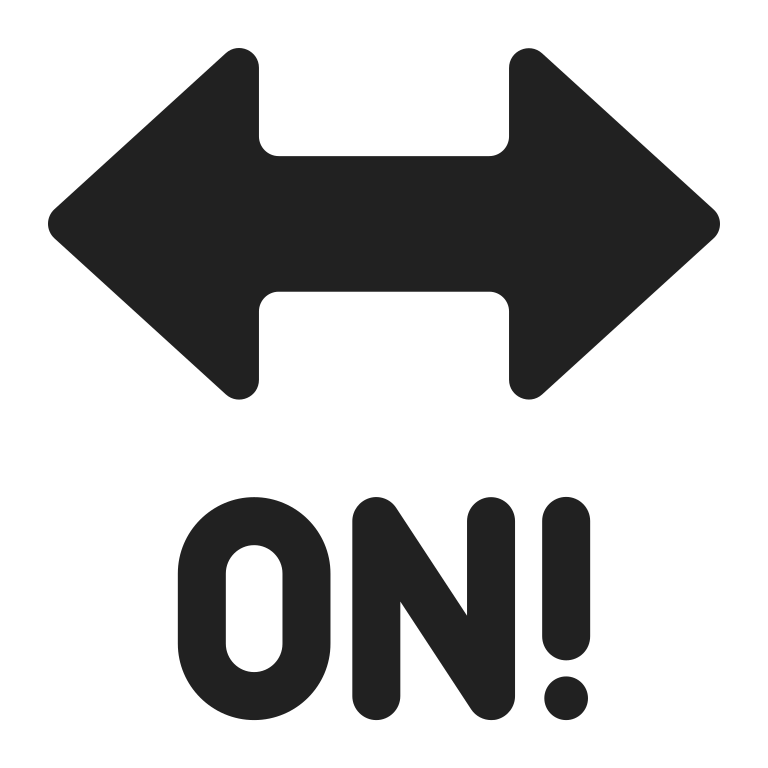
on! arrow high contrast